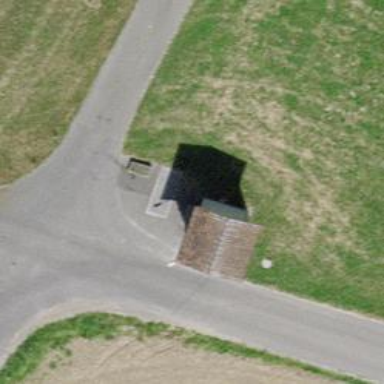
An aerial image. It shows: Brown bench.